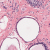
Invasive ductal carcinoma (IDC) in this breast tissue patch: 1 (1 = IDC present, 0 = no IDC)